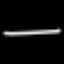
Label: line